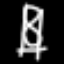
Label: hourglass